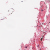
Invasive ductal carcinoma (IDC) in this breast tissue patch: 0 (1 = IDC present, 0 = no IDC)